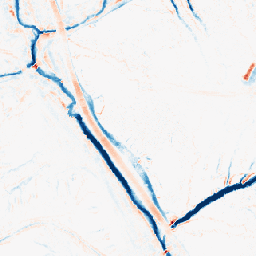
Category: morphological
Decomposition family: morphological
Decomposition parameters: operation: average
size: 5
Upsampling method: area
Upsampling parameters: scale: 8
Upsampling scale: 8